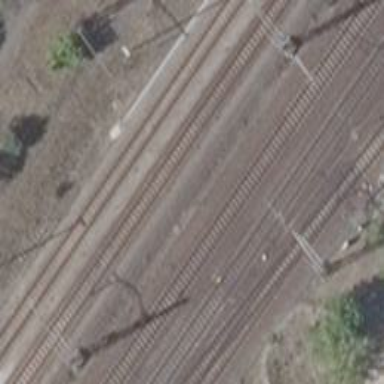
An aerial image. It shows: Milestone along the railway with catenary mast.